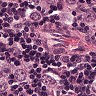
Metastatic tissue present: yes